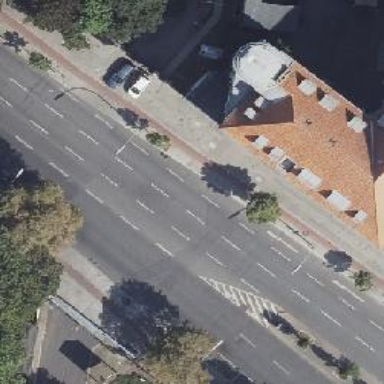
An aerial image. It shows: Cycle track separated by kerb.